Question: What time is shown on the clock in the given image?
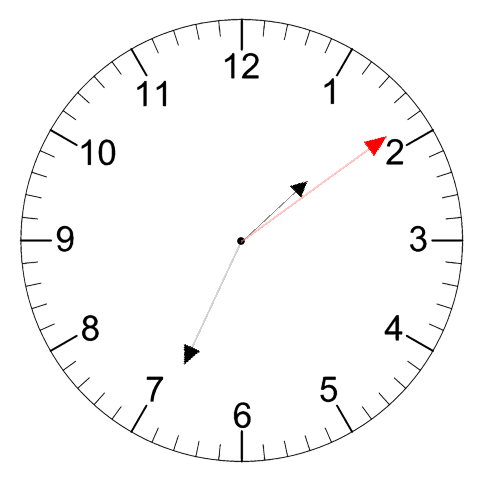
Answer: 01:34:09